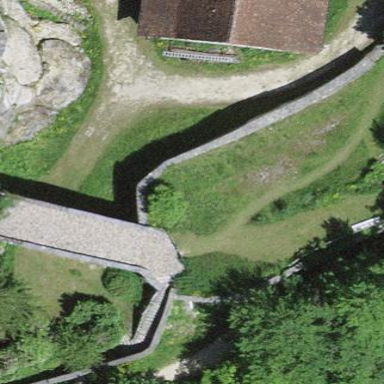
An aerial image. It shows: Historic castle wall made of stone.